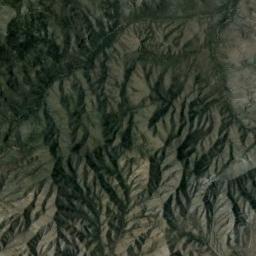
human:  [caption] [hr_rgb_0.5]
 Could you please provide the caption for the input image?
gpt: The mountains are winding and undulating .

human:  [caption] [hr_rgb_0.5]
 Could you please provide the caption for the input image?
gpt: Half of the area on this mountain is covered by vegetation .

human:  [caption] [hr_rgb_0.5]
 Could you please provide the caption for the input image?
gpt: The folded mountain consists of a number of ridges and valleys .

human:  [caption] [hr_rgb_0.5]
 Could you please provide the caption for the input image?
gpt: The mountain is consist of half of green plants and half of bare land .

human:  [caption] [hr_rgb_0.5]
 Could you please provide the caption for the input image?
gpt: There are some ridges on the brown mountain .